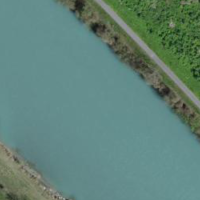
EUNIS habitat code: 15
Species observed at this site:
Euphorbia cyparissias